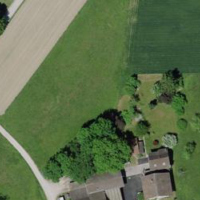
EUNIS habitat code: 24
Species observed at this site:
Milvus milvus